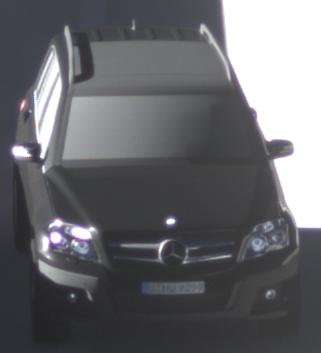
Make: Mercedes-Benz
Model: GLK 280
Detailed model: GLK-Class (204)
Model produced from: 2008/10
Model produced until: 2009/04
Doors: 5
Color: black
Road condition: dry road
Daytime: morning or afternoon
Contrast: high contrast